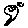
Label: line